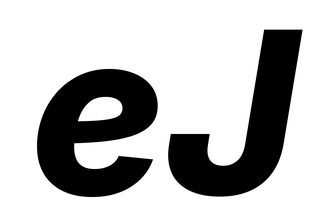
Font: Inter-Italic_ExtraBold_Italic